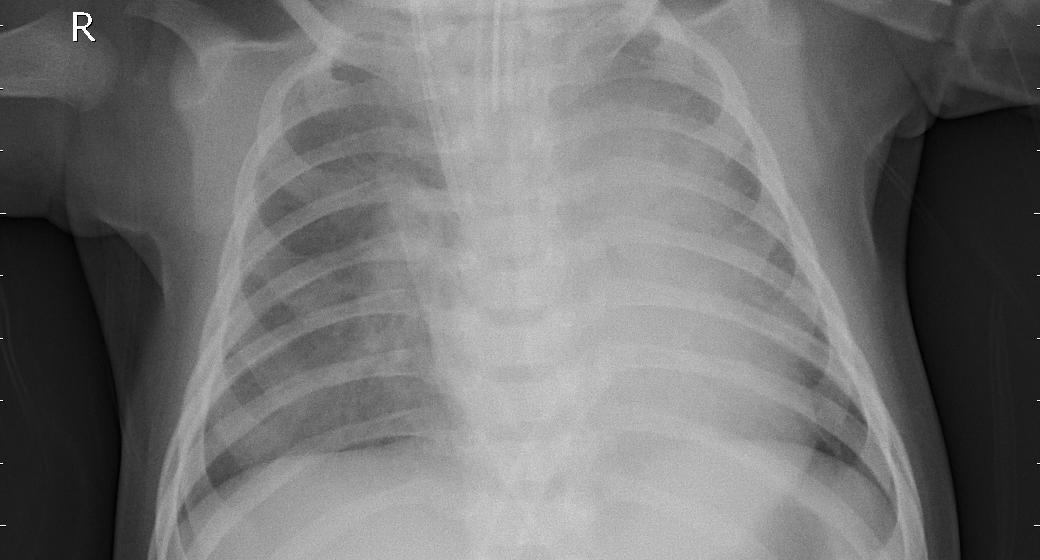
Diagnosis: PNEUMONIA